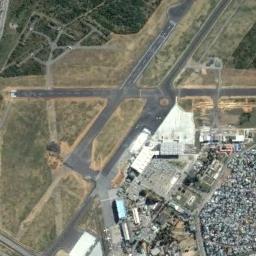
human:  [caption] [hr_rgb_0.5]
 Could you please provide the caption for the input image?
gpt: There is an airport in the middle of the grass between some trees and buildings .

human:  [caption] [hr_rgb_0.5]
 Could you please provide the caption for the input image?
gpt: A labyrinthine airport with many runways and buildings is surrounded by a residential area and green farmland .

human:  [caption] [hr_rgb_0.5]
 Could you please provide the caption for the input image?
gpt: An airport with some staggered runways and an open area on the lawn and dense residential areas beside .

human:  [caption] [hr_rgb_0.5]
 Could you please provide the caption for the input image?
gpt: The airport is built by the sea and the sea water is light blue .

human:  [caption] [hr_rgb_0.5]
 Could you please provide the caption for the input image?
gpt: There are  buildings on one side of the runway .